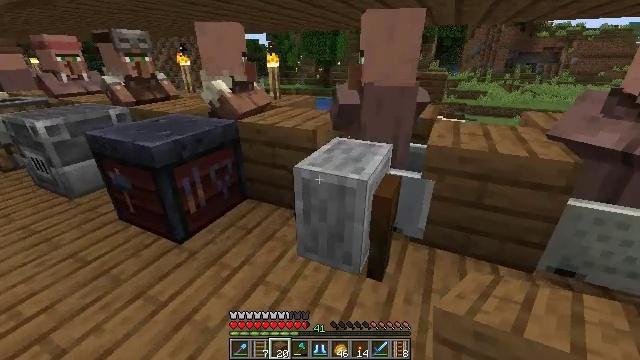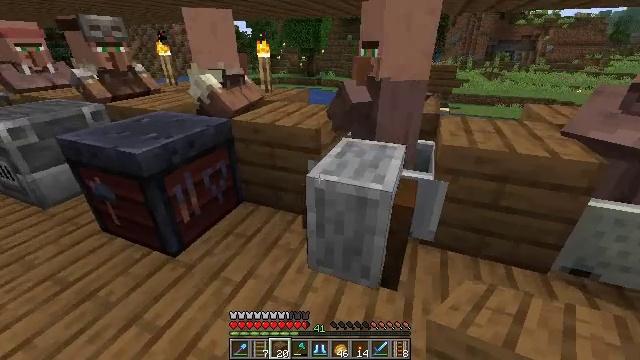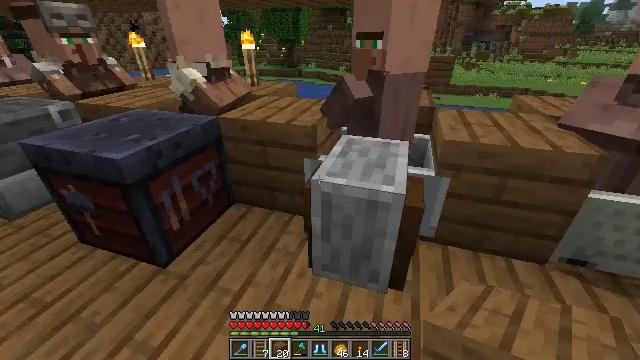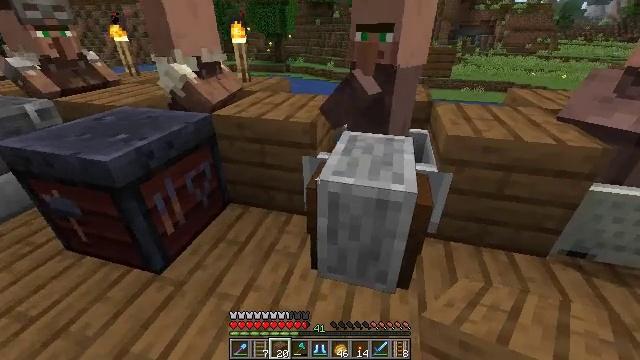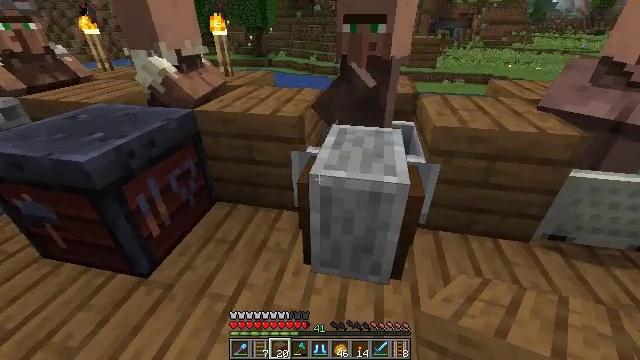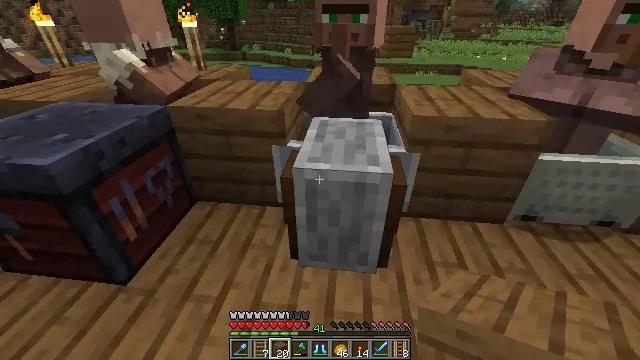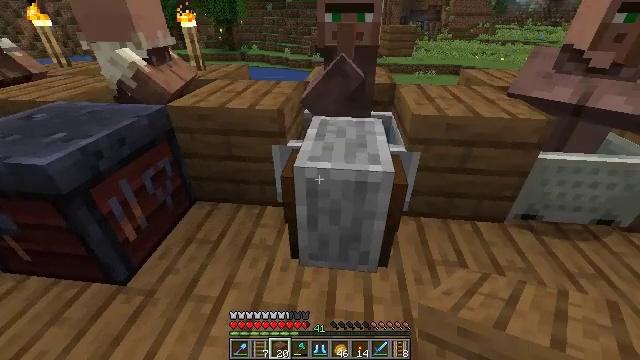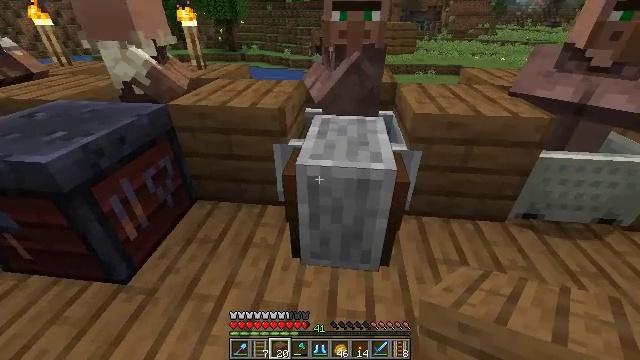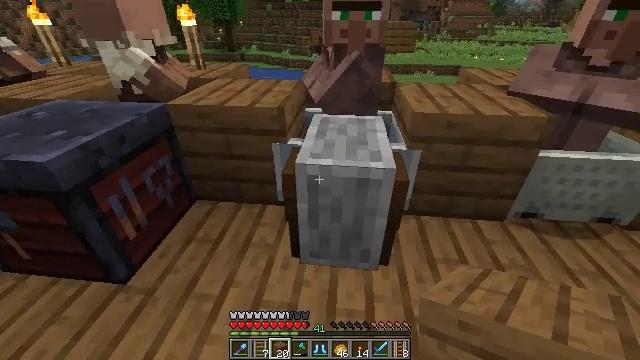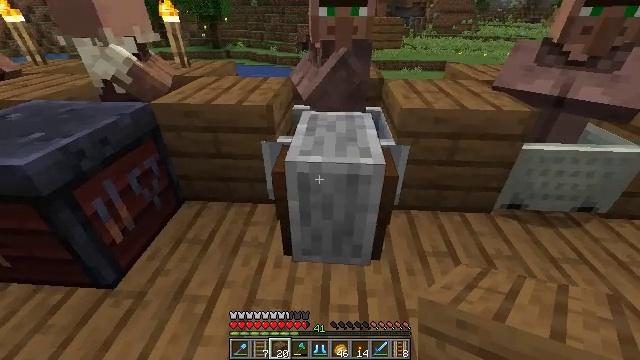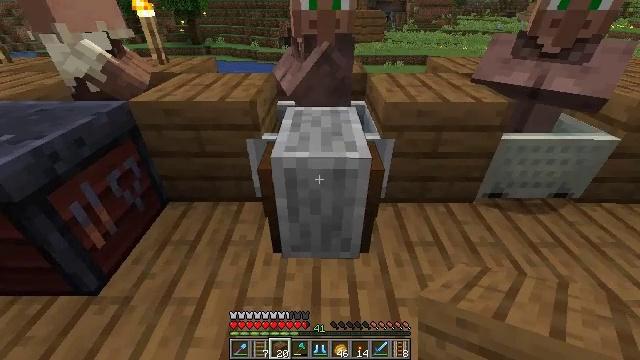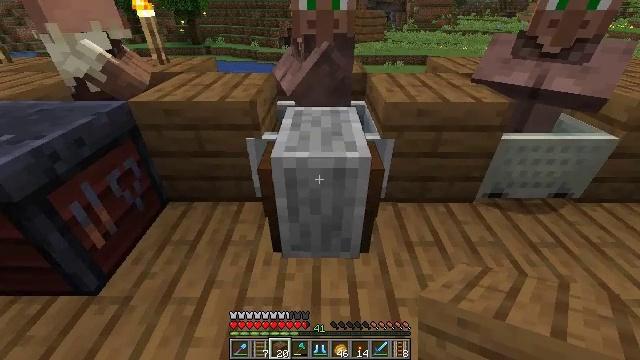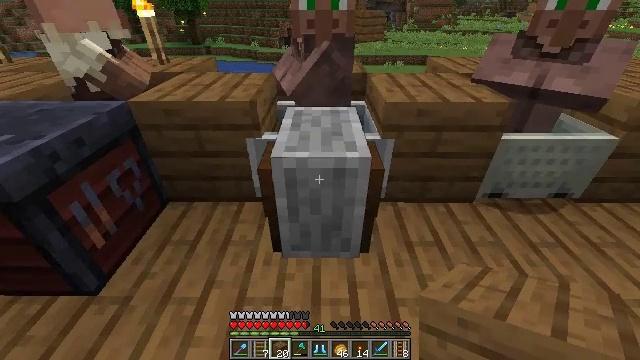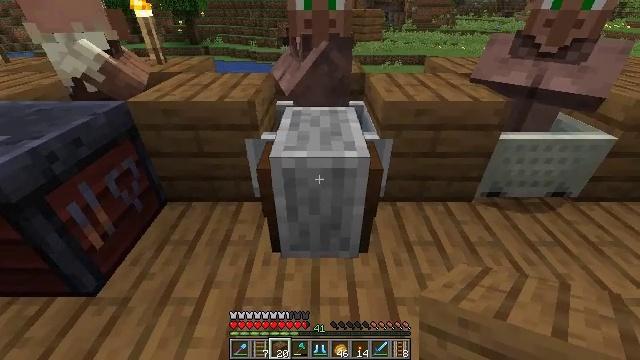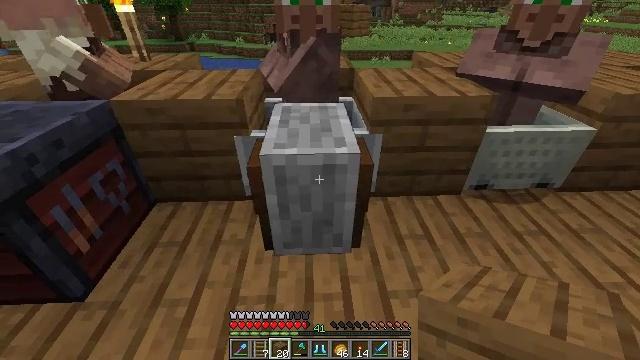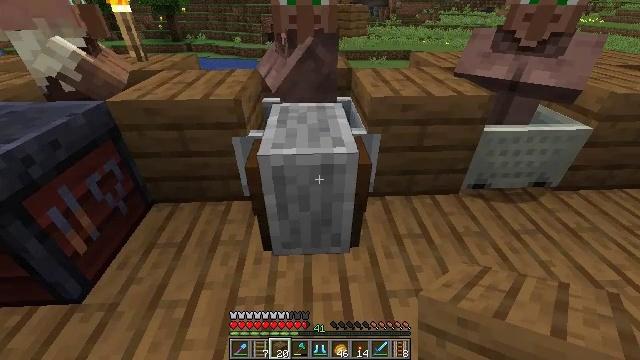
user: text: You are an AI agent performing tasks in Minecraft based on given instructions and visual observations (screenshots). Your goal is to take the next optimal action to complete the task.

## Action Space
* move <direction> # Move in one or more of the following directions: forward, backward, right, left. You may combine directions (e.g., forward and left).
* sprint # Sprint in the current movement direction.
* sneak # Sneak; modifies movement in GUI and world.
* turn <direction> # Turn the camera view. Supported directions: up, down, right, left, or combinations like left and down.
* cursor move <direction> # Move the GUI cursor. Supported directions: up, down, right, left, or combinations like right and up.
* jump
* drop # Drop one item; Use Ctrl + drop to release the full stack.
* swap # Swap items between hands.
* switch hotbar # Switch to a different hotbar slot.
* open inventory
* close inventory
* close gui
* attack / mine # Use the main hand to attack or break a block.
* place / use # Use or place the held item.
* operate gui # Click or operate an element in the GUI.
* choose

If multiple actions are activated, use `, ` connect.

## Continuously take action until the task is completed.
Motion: motion action
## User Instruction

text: Gather the grindstone to use later.
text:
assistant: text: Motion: move forward and move left, turn right and down
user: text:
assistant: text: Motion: turn right and down
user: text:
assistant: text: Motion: turn right and down
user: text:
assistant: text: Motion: turn right and down
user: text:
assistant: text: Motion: turn right and down
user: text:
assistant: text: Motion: no_op
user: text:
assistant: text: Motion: no_op
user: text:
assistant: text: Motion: no_op
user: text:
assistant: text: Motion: turn right
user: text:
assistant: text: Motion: turn right
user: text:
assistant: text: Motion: no_op
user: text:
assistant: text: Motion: no_op
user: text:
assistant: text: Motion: no_op
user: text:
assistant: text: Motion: turn right
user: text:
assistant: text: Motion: no_op
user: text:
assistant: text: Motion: no_op
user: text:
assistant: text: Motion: no_op
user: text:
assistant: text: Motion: no_op
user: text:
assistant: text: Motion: no_op
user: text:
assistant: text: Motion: no_op
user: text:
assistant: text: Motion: no_op
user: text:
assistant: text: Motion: no_op
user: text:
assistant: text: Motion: no_op
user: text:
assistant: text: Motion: no_op
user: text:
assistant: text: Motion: no_op
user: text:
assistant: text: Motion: no_op
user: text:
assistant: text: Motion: no_op
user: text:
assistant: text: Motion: no_op
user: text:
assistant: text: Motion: no_op
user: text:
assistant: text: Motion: no_op